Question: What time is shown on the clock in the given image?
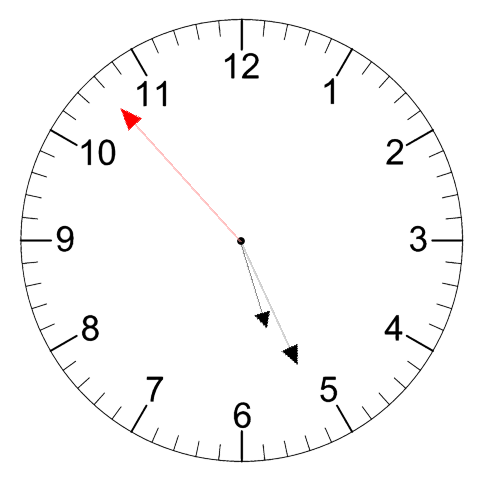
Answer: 05:25:53